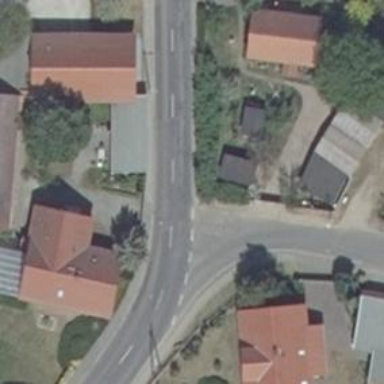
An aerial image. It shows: Road with "give way" sign.